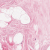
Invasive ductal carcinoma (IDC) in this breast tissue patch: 0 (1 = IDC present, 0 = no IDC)